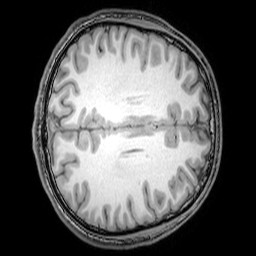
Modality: T1w
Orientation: axial
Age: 20
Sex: male
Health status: healthy
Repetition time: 0.081 s
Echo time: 0.037 s